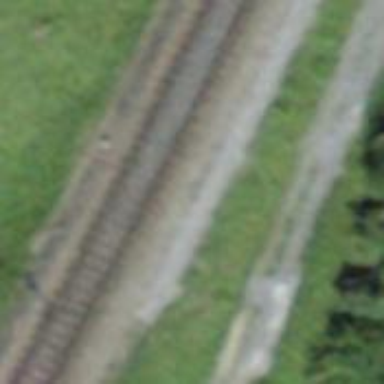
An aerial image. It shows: Single railway track with electrification through contact line.